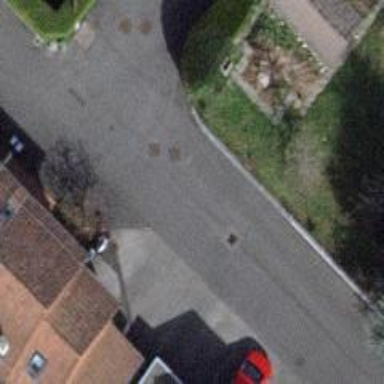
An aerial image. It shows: Asphalt road designated as living street.